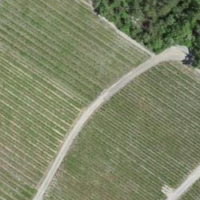
EUNIS habitat code: 40
Species observed at this site:
Lamium amplexicaule